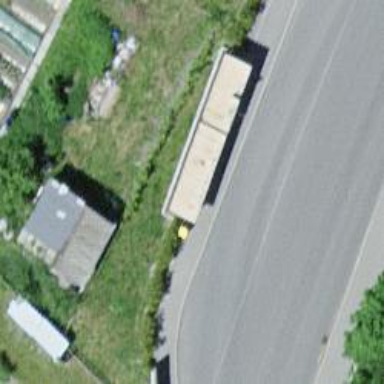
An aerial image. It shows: Bus stop with shelter. It is platform for public transport.